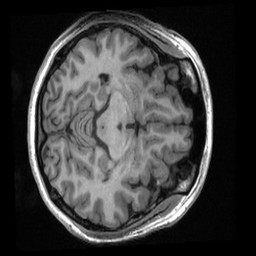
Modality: T1w
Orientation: axial
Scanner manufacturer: ge
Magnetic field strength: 3 T
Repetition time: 0.007672 s
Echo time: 0.002936 s